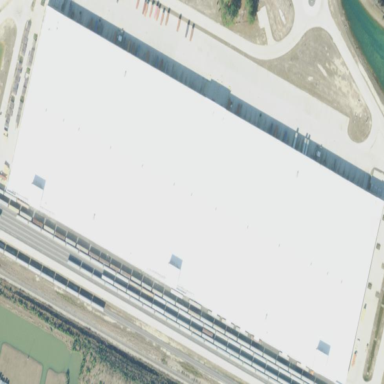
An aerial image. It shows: Warehouse building.